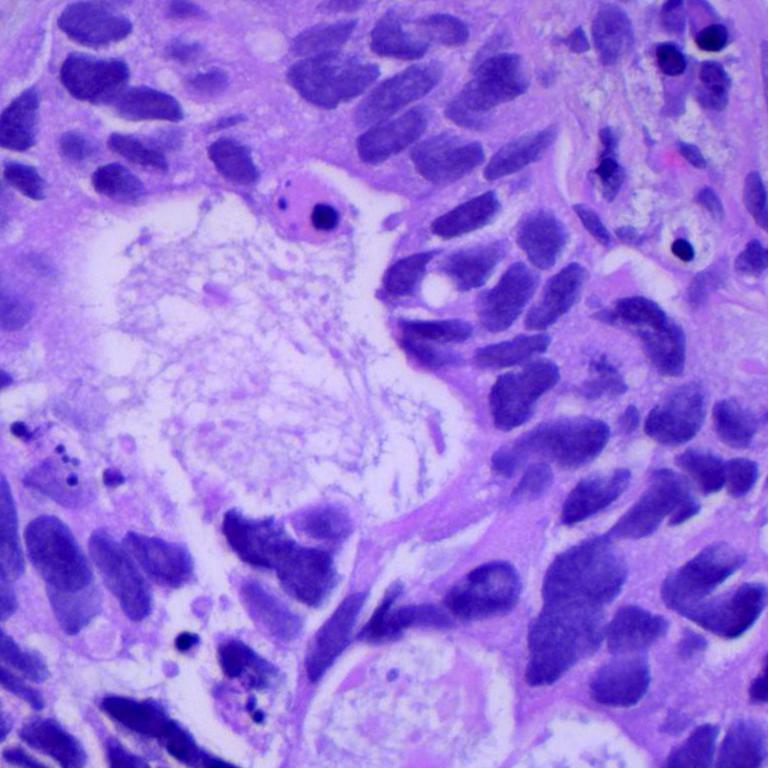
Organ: lung
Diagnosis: adenocarcinomas